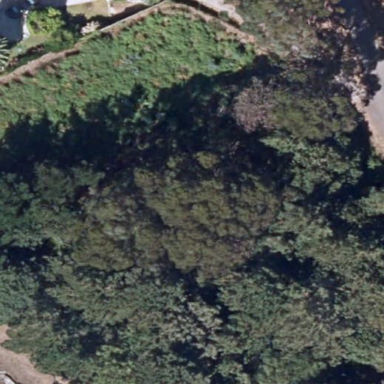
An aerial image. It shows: Woodland with needle-leaved trees.